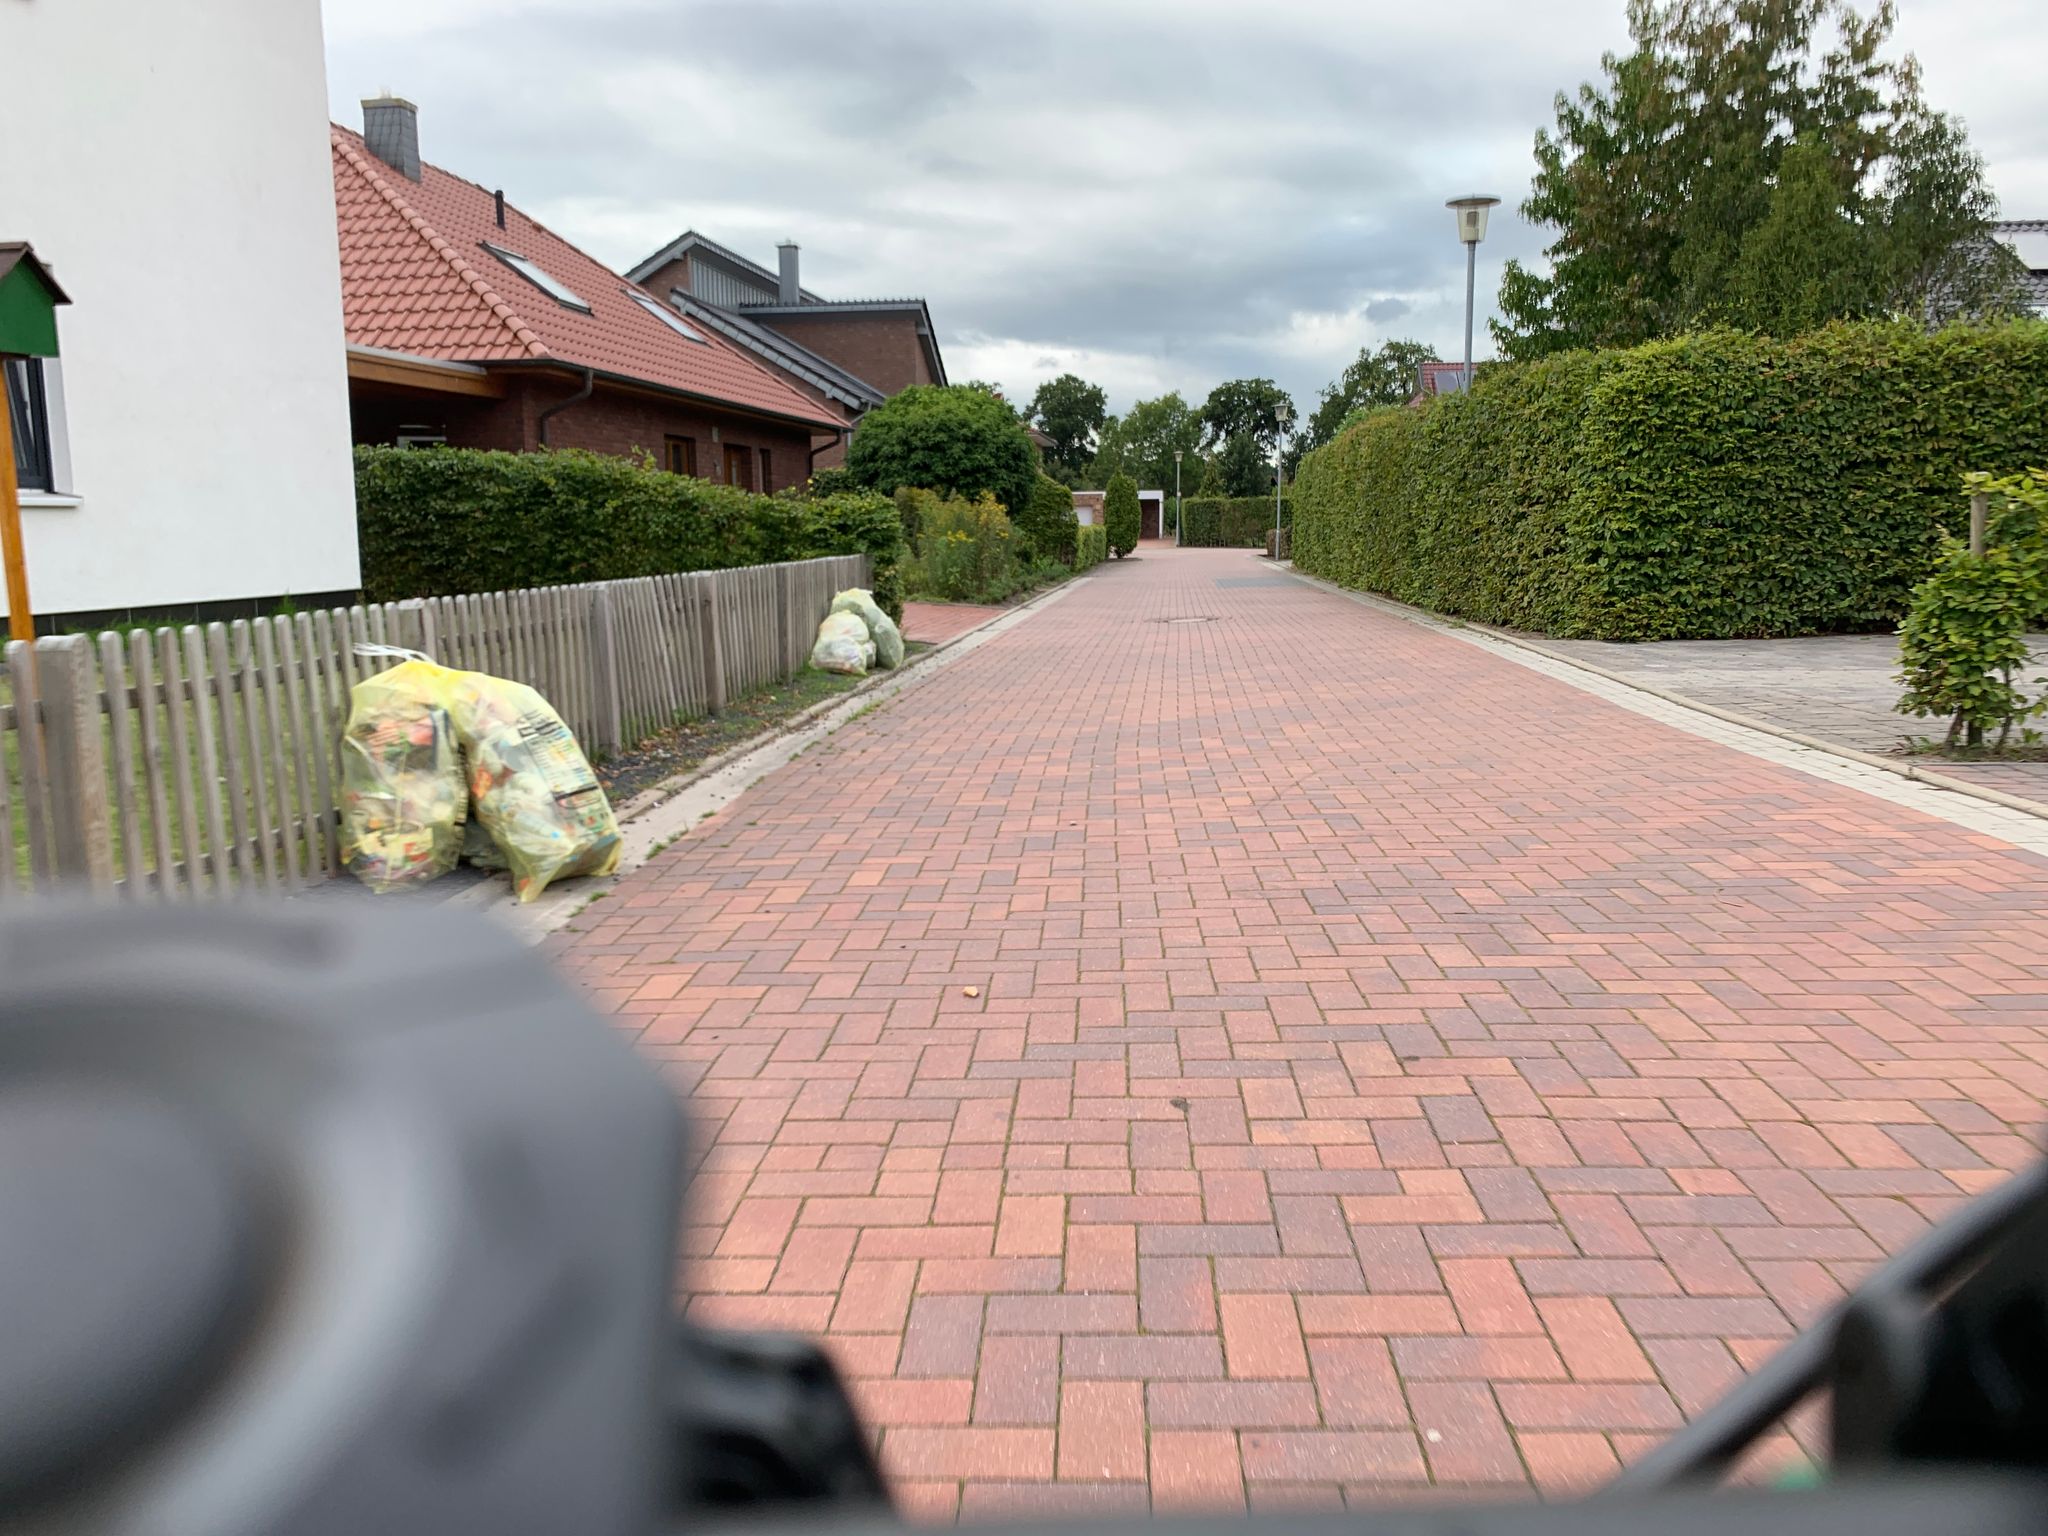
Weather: cloudy
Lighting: day
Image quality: good
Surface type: walking surface
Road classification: living_street, path
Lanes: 1
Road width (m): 1.5
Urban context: semi-dense urban cluster
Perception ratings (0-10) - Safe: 9.26, Lively: 5.12, Beautiful: 9.01, Boring: 8.33, Depressing: 1.24, Wealthy: 8.3